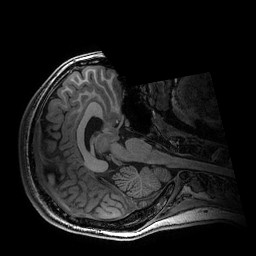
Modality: T1w
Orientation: axial
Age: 20
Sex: female
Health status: healthy